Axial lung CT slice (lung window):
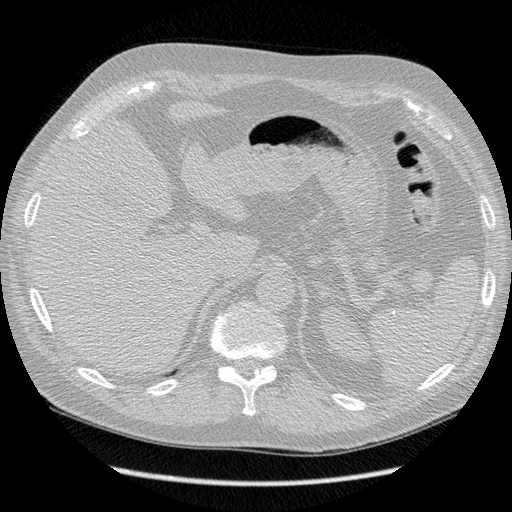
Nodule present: no